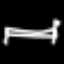
Label: bed